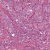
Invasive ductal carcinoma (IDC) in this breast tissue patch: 1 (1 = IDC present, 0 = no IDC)